Question: I try navigate to FrontViewController of SWRevealViewController from AppDelegate
In AppDelegate.m
'''
UIStoryboard *storyboard =[UIStoryboard storyboardWithName:@"Main" bundle:nil];
Home_tableView *home =[storyboard instantiateViewControllerWithIdentifier:@"home_view"];
[(UINavigationController *)self.window.rootViewController pushViewController:home animated:NO];
'''
when it load my Home_tableView.m in viewDidLoad method,I got 'self.revealViewController' is 'nil' & its crash
'''
SWRevealViewController *revealViewController = self.revealViewController;
_nav_bar.target = self.revealViewController;
_nav_bar.action = @selector(revealToggle:);
[self.view addGestureRecognizer:self.revealViewController.panGestureRecognizer];
'''
My storyboard like this
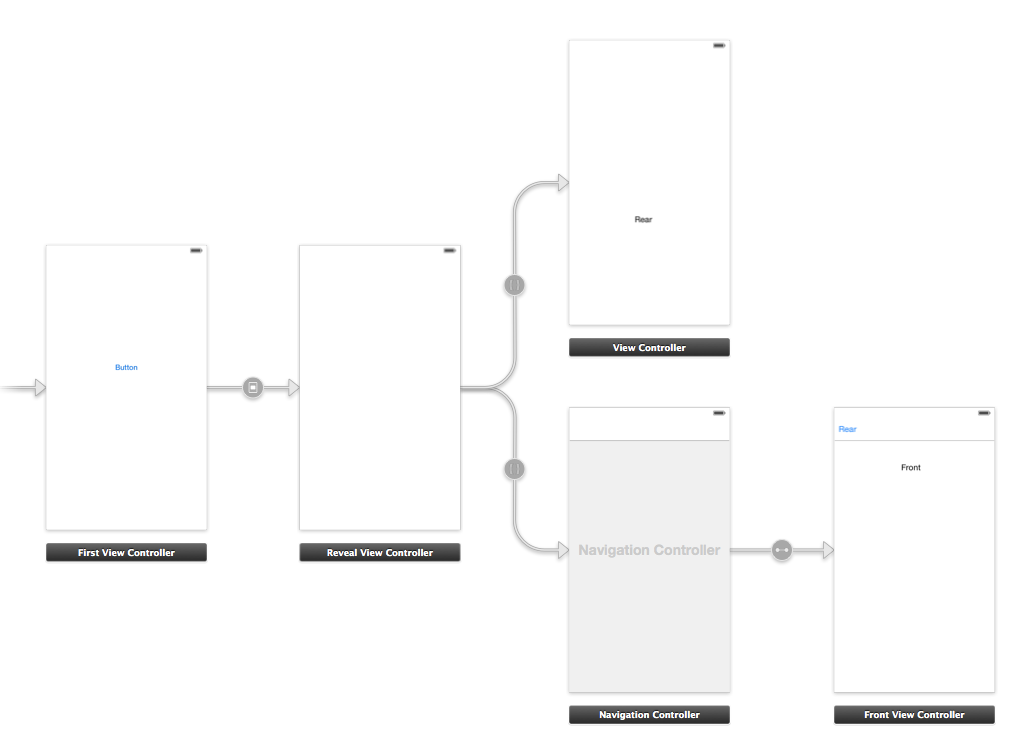
Answer: you have to try like this may be help you.
'''
UIStoryboard* sb = [UIStoryboard storyboardWithName:@"Main"
bundle:nil];
UIViewController* vc = [sb instantiateViewControllerWithIdentifier:@"revealidentifier"];
'''
Now use as your revealViewController.
NOTE: